Field crop: tomato
Growth stage: 1
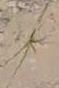
Species: cyperus